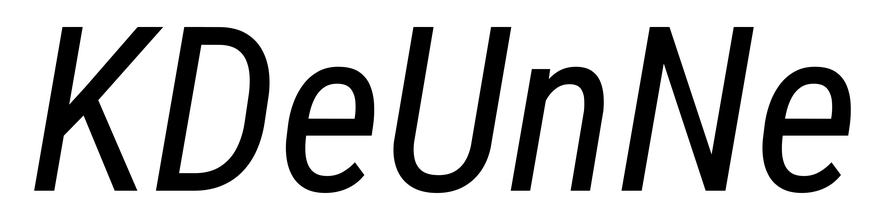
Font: Roboto-Italic_Condensed_Italic